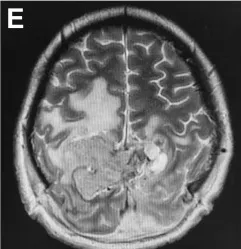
Comparison of preoperative and postoperative imaging. Postoperative cranial CT and MRI demonstrated tumor was partially resected (D-F).
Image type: radiology (mri)